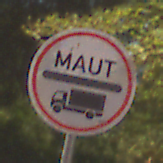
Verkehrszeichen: Mautpflicht
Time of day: MorningAfternoon
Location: Outdoor (Nature)
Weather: Clear
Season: Summer
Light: Natural